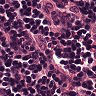
Metastatic tissue present: no